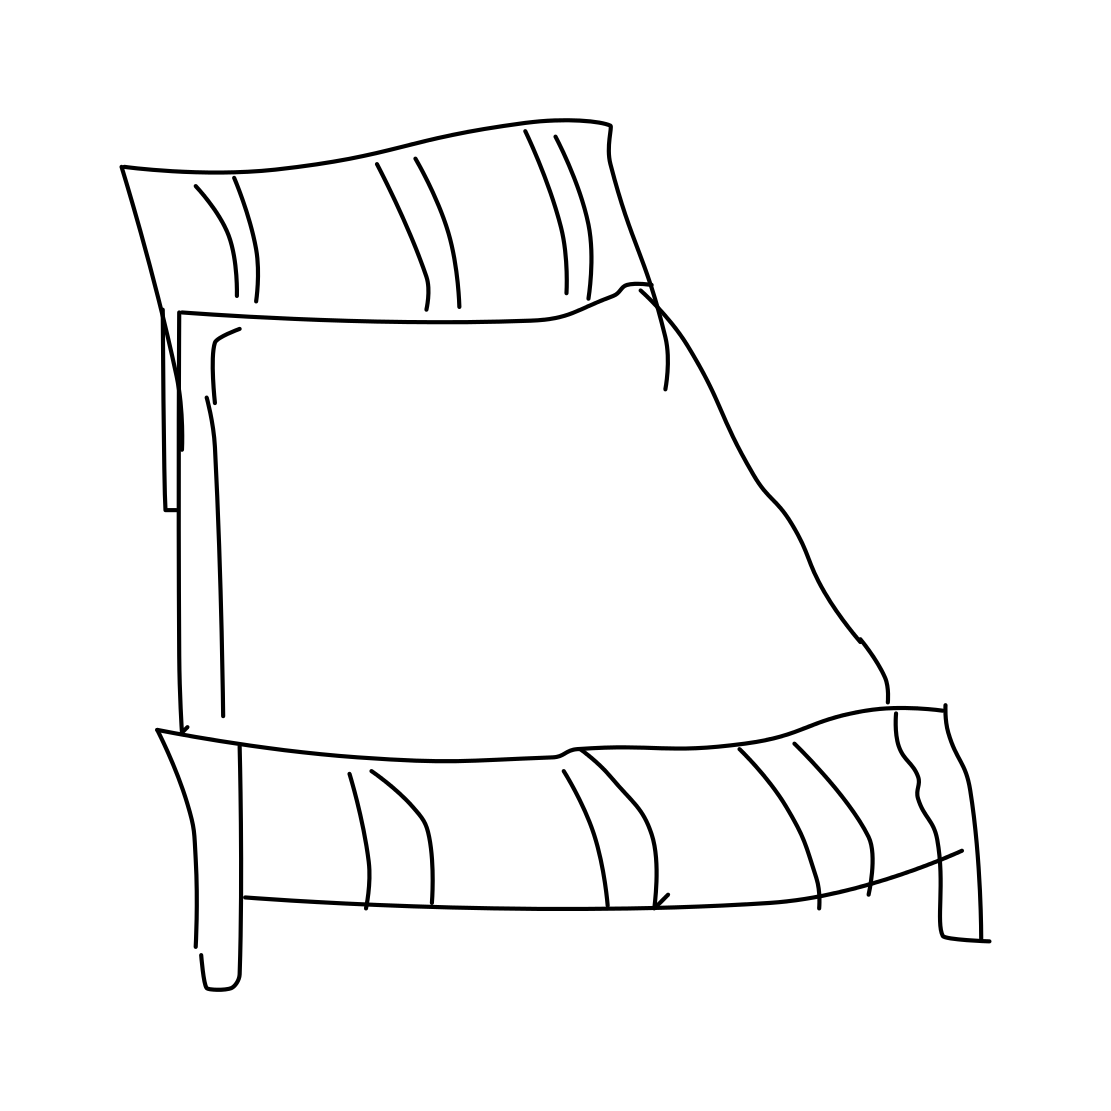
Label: bed